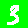
Digit: 3